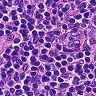
Metastatic tissue present: no